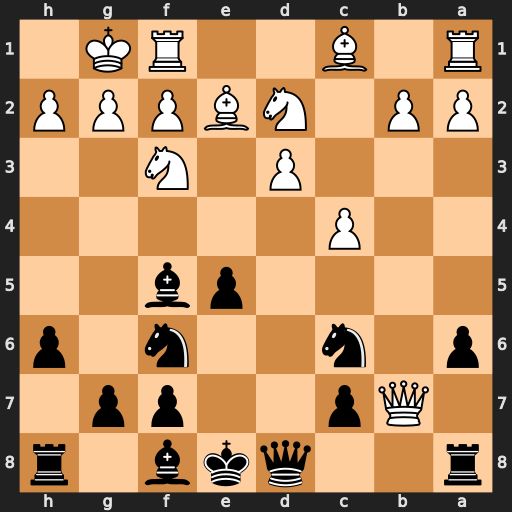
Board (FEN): r2qkb1r/1Qp2pp1/p1n2n1p/4pb2/2P5/3P1N2/PP1NBPPP/R1B2RK1
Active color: b
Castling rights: kq
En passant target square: -
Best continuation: Na5 Qxa8 Qxa8